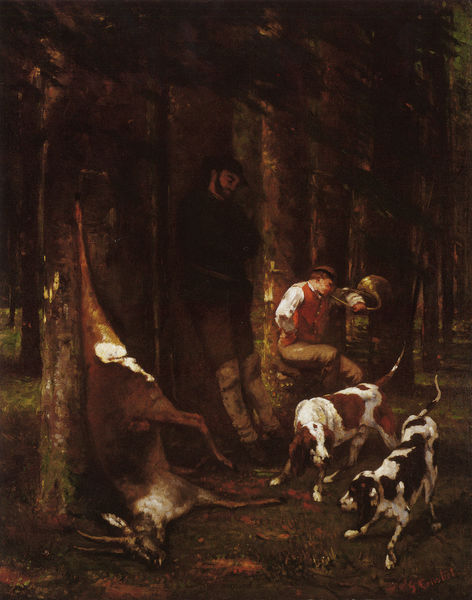
Titel: L'Hallali, Das Halali
Künstler: Gustave Courbet
Standort: London
Institution: Stoppenbach and Delestre
Schlagwörter: baum, dunkel, gemälde, hand, mann, schatten, schlaf, weiß, baumstämme, bäume, grün, menschen, ocker, sitzen, äste, blumen, braun, grau, hell, hut, licht, männer, schwarz, gras, hund, hunde, rot, tier, tiere, weg, wiese, hochformat, rock, bart, hemd, hose, jacke, diener, gesicht, mord, rembrandt, stehen, tod, tot, horn, öl, baumstamm, erde, stamm, zweige, pfad, sonne, boden, gold, sitzend, stehend, paar, personen, musik, ohren, wald, beine, fell, hufe, bein, ruhe, ruhen, schlafend, düster, zwei, schuhe, baumreihe, pause, rast, beleuchtung, tannen, lehnen, stämme, wild, essen, spielen, zwei personen, finster, glänzen, pfoten, knöpfe, weste, strümpfe, blut, hängen, bayern, moos, lichtung, stöcke, stiefel, nadelbaum, tanne, jagd, österreich, flecken, unterholz, ausbluten, beute, blutlache, erlegt, gefleckt, gejagt, hirsch, jäger, lache, reh, dickicht, rinde, wams, müde, schnüffeln, getötet, nadelbäume, fichten, hain, nadeln, nadelwald, schwänze, jagdhunde, jagt, treibjagd, aufgehängt, hörner, meute, baumrinde, anlehnen, aufhängen, geweih, waldweg, bock, ausruhen, blasen, gams, signal, bellen, kessel, gehörn, jagdhorn, felcken, rehbock, förster, sitzten, hirschkuh, erlegen, bläser, oto, kläffen, waldhorn, angenagelt, zerteilt, aufbrechen, gehorchen, verblasen, erfolg, wedeln, gehilfe, aufgeknüpft, halali, hallali, lederstrümpfe, schweißhunde, jagderfolg, bluthunde, ein mann im wald, fichtenacker